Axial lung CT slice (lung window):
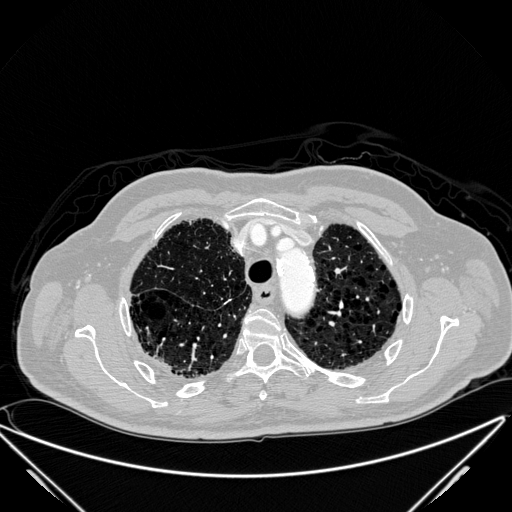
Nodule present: no